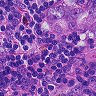
Metastatic tissue present: yes